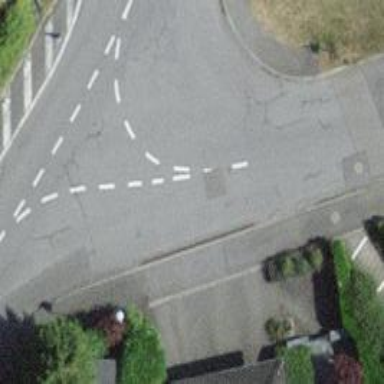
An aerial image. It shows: Residential road with separate sidewalks on both sides.